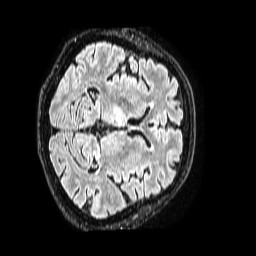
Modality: FLAIR
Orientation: axial
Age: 57
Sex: male
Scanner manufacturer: philips
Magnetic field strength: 1.5 T
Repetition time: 4.8 s
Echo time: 0.3 s